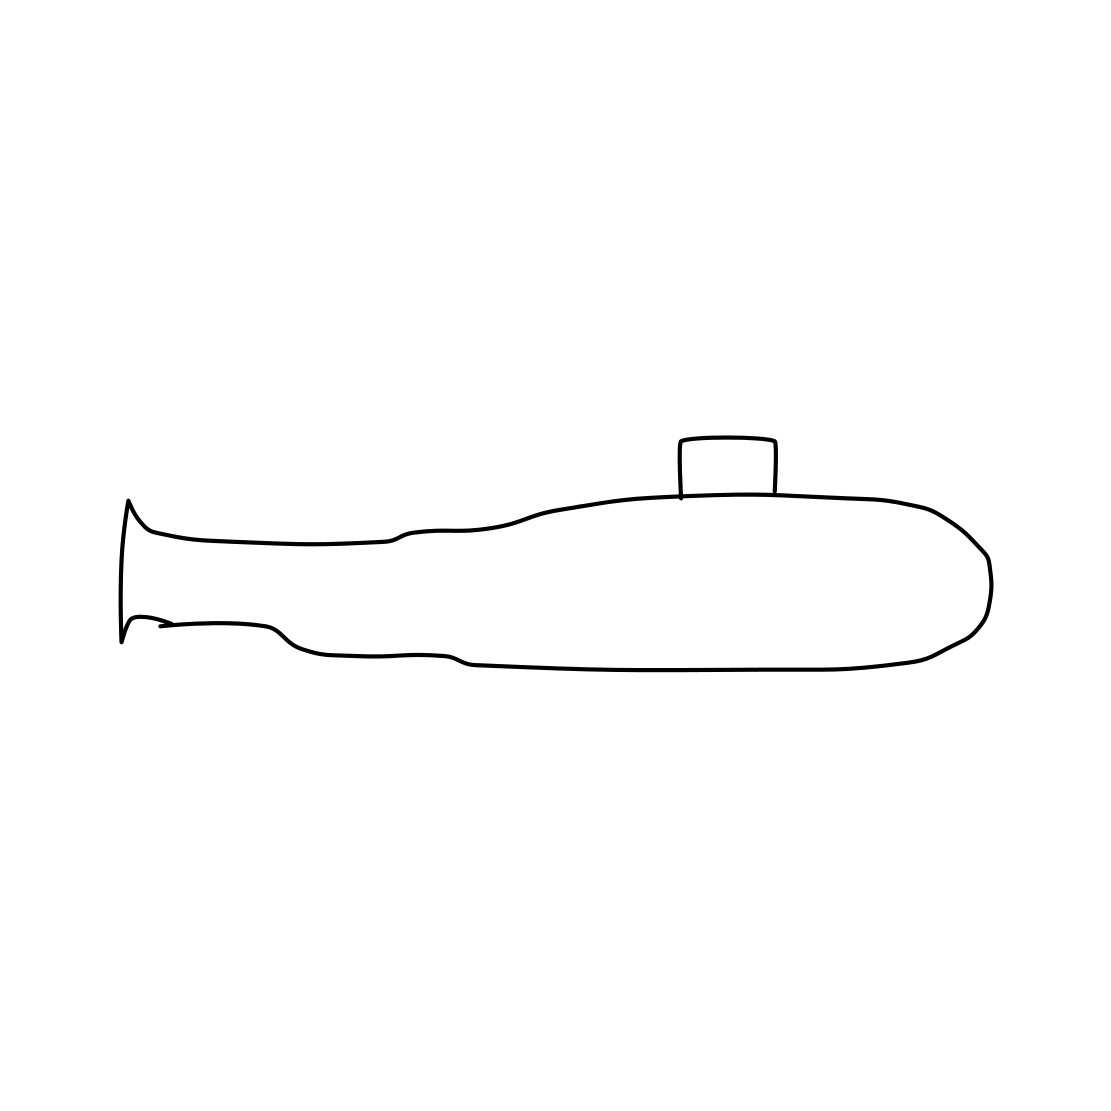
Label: submarine